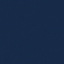
Land use / land cover: SeaLake